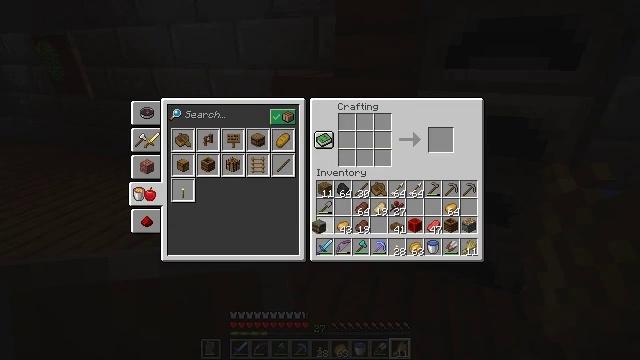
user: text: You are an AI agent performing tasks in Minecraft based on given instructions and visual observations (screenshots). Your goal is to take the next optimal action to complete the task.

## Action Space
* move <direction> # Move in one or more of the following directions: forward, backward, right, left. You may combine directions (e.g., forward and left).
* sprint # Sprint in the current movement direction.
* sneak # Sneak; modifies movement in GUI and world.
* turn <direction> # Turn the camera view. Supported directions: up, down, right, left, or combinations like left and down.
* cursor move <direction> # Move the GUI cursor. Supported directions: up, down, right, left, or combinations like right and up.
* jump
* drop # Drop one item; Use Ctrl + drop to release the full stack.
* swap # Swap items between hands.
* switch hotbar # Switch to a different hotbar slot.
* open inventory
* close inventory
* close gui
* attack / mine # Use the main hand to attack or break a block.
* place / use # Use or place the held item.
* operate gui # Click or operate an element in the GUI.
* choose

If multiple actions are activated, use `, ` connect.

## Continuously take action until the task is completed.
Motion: motion action
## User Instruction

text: Interact with the crafting table to obtain the barrel.
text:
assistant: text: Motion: no_op